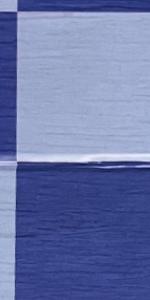
Label: Empty